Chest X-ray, PA view. Patient: 47 years old, sex F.
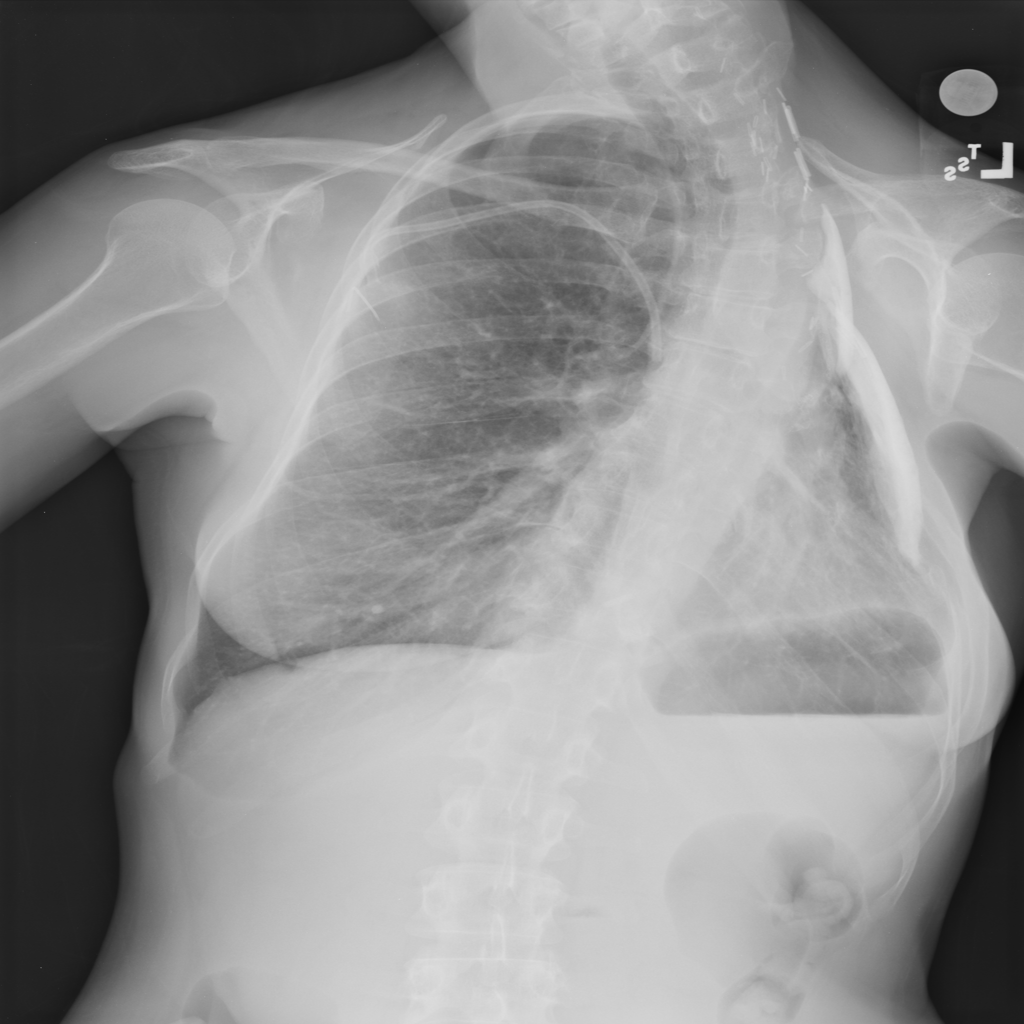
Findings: No Finding